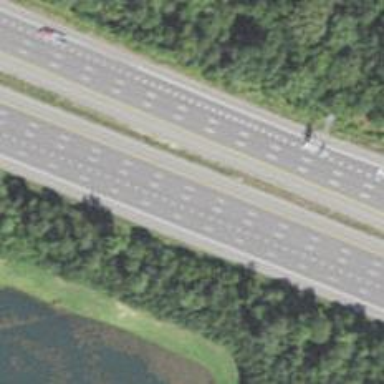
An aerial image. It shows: Motorway junction.